Aerial crown-view tile of a tropical tree (Barro Colorado Island, Panama), acquired 20250715:
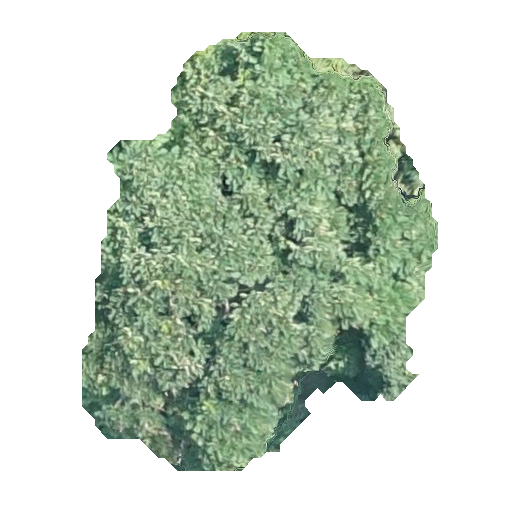
Species: Jacaranda copaia
GBIF accepted scientific name: Jacaranda copaia
Crown area: 165.681 m²